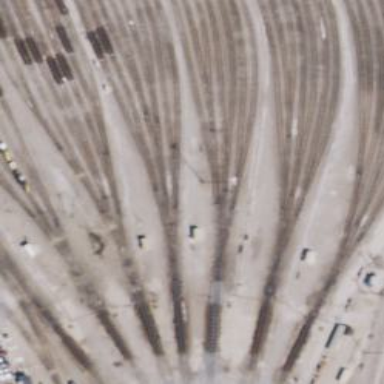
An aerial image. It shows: Railway yard in service.